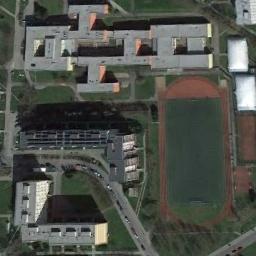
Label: ground_track_field